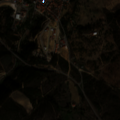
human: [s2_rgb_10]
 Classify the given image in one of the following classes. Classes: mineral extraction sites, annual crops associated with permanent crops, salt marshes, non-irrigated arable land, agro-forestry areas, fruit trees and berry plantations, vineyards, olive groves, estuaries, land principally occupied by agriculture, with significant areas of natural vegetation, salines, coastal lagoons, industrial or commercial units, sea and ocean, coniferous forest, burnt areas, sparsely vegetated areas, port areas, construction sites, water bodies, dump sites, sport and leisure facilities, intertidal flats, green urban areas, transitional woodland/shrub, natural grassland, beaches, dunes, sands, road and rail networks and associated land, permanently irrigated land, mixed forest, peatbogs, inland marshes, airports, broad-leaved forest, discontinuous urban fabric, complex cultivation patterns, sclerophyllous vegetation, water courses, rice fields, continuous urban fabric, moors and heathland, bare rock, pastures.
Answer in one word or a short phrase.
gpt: discontinuous urban fabric, complex cultivation patterns, agro-forestry areas, broad-leaved forest, sclerophyllous vegetation, transitional woodland/shrub